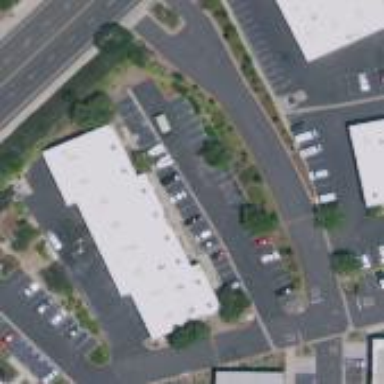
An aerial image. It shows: Industrial building.